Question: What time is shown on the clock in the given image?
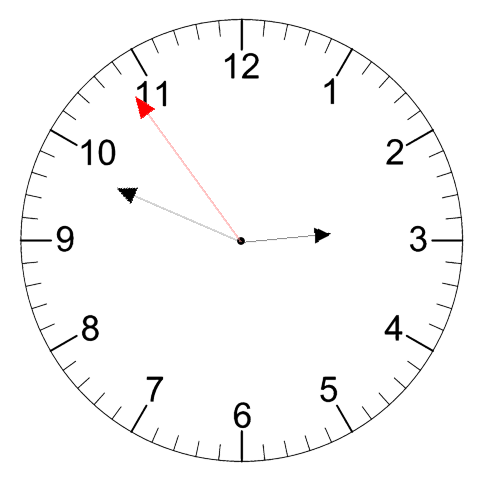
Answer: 02:48:54